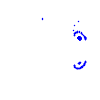
Particle: pion